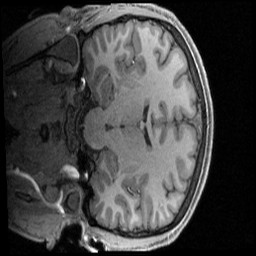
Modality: T1w
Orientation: coronal
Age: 19
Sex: male
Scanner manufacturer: siemens
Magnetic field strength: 3 T
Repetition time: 2.4 s
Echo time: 0.00231 s